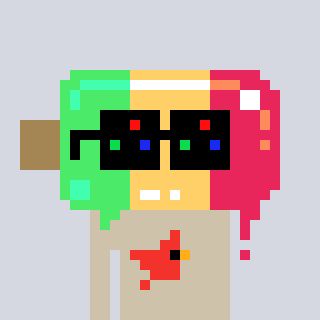
a pixel art character with square black sunglasses, a icepop-shaped head and a bege-colored body on a cool background